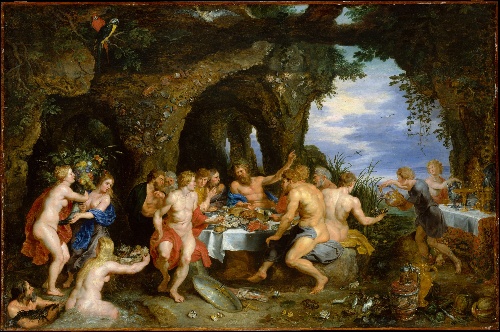
Title: The Feast of Acheloüs
Artist: Peter Paul Rubens|Jan Brueghel the Elder
Artist bio: Flemish, Siegen 1577–1640 Antwerp|Netherlandish, Brussels 1568–1625 Antwerp
Date: ca. 1615
Object type: Painting
Classification: Paintings
Medium: Oil on wood
Dimensions: 42 1/2 x 64 1/2 in. (108 x 163.8 cm)
Department: European Paintings
Credit line: Gift of Alvin and Irwin Untermyer, in memory of their parents, 1945
Accession year: 1945
Repository: Metropolitan Museum of Art, New York, NY
Tags: Banquets|Male Nudes|Female Nudes|Theseus|Dining|Food